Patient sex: M
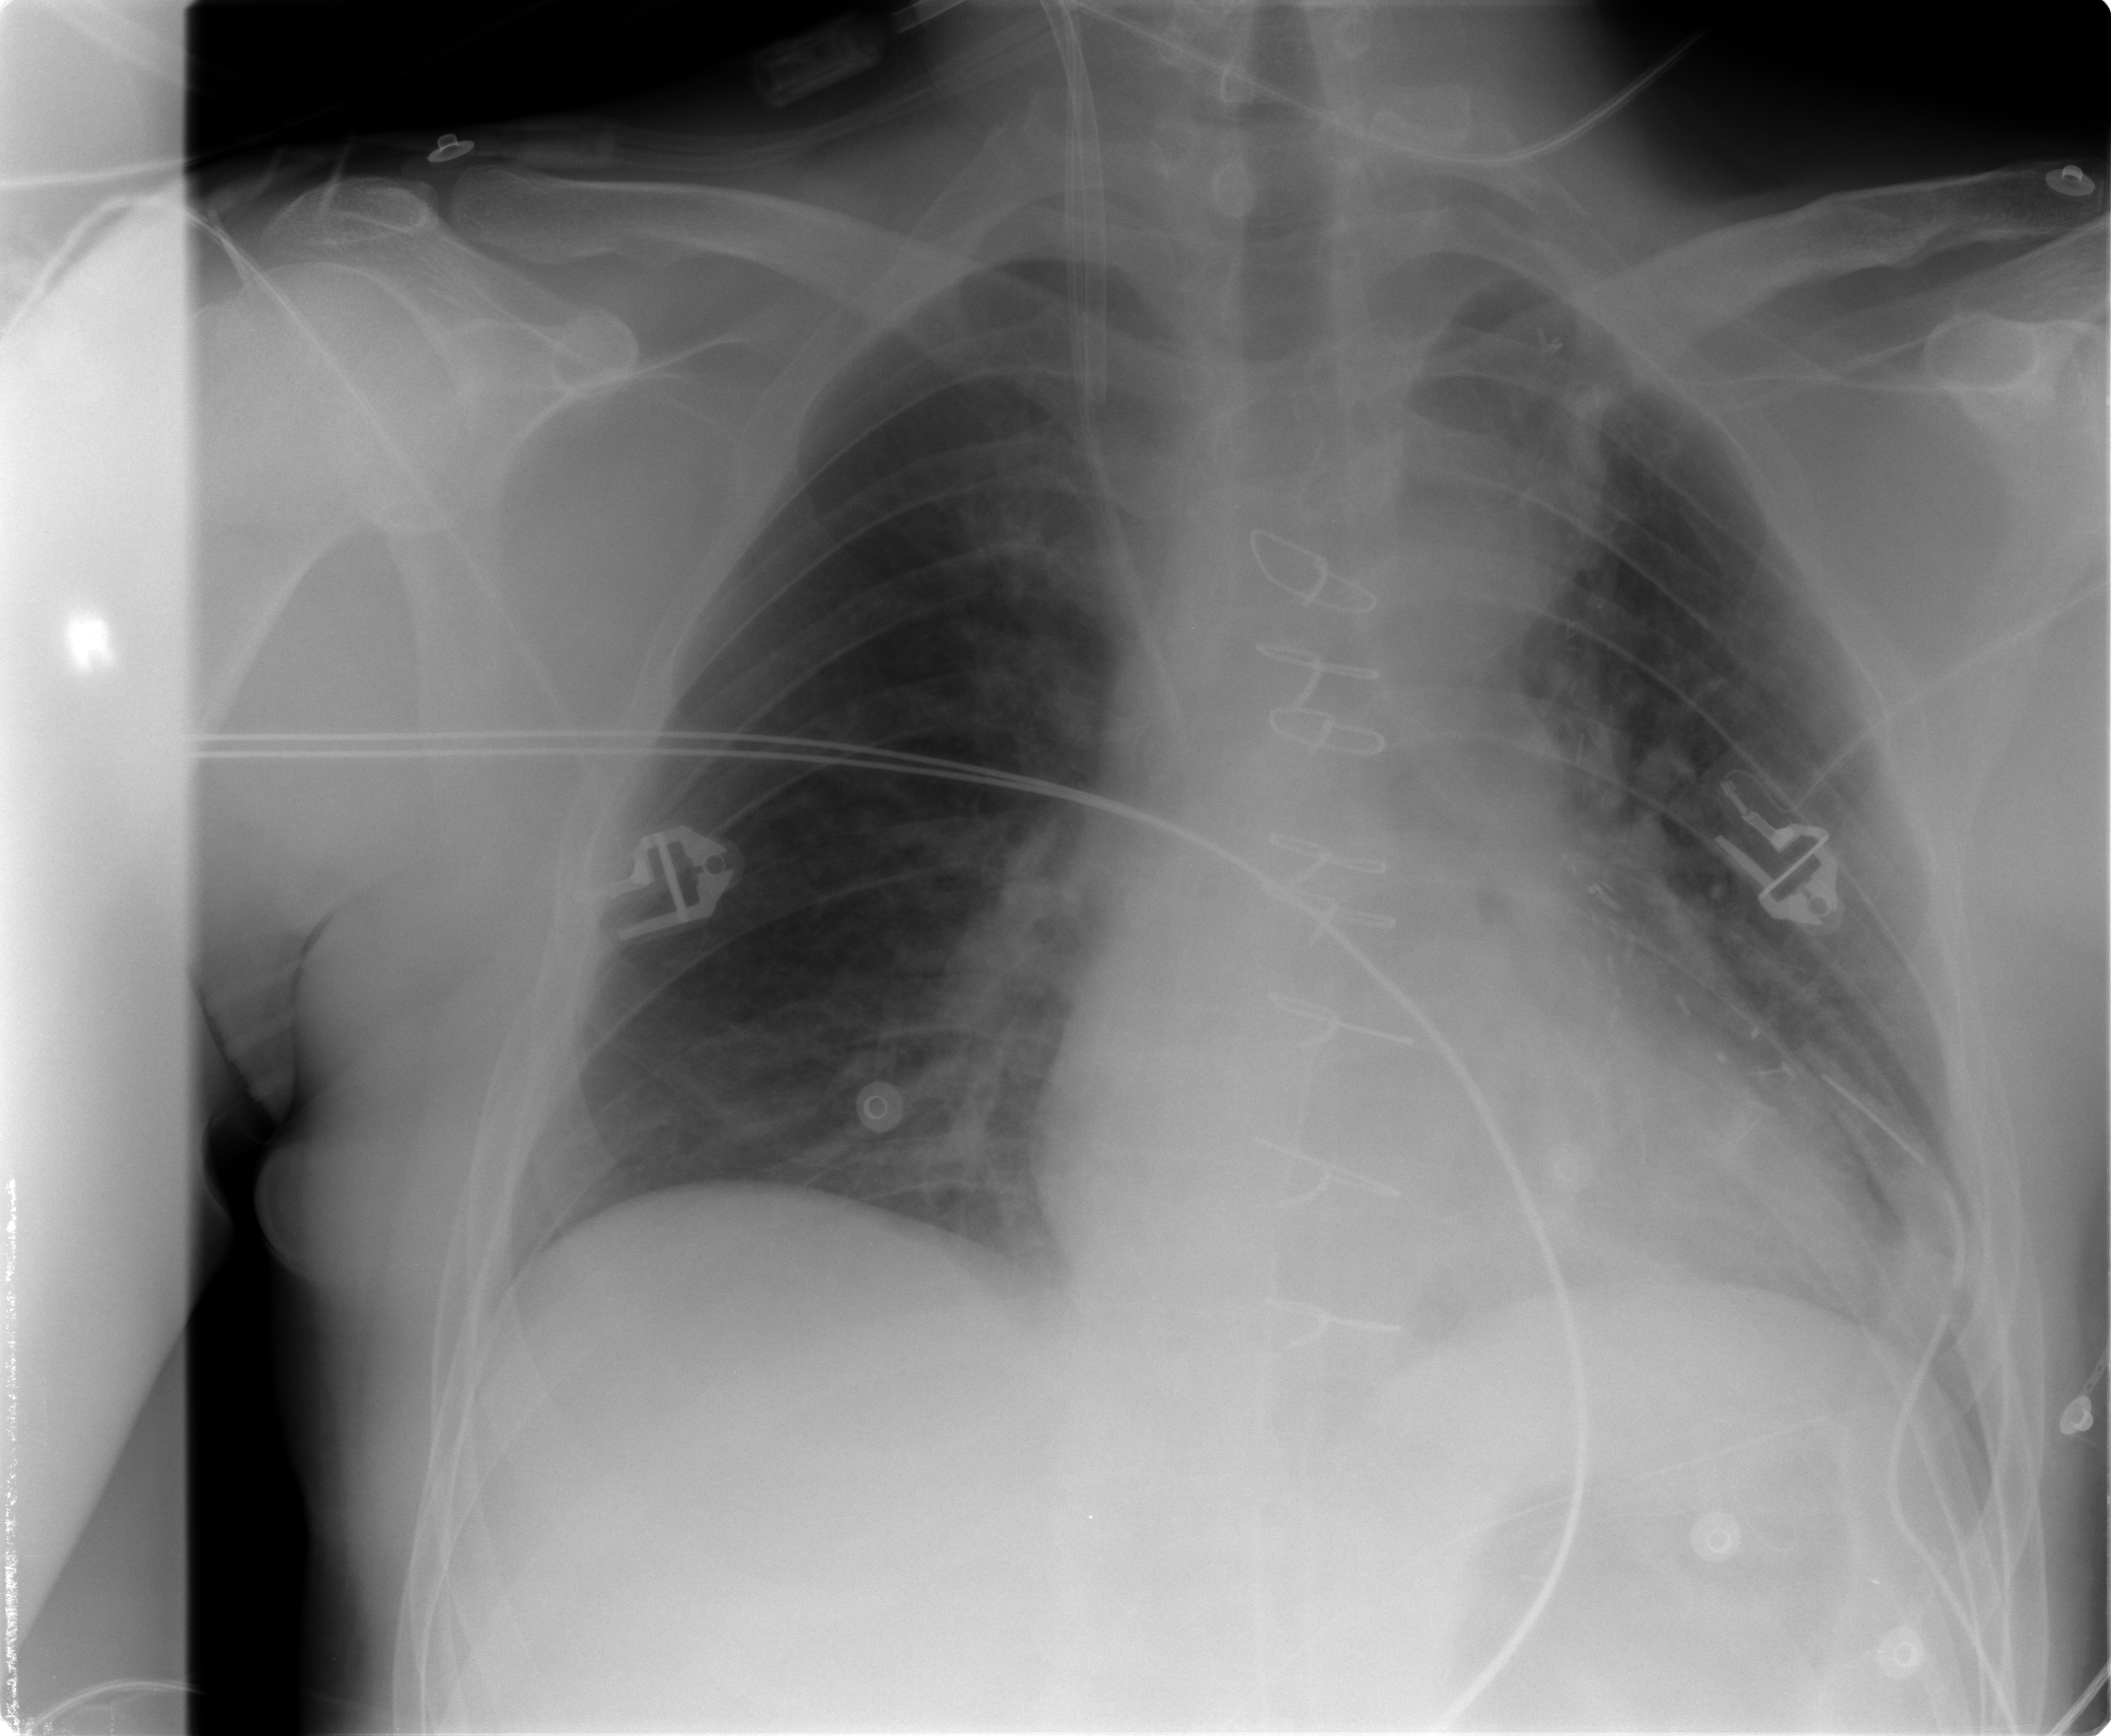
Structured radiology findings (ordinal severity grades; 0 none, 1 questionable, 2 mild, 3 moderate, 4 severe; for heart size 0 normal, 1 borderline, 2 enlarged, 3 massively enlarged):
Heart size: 0
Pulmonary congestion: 2
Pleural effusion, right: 0
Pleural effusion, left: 2
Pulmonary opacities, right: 0
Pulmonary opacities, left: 0
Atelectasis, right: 0
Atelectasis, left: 2